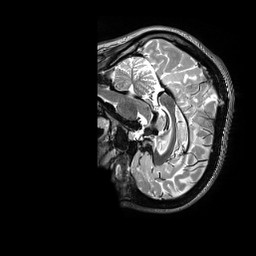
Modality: T2w
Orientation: sagittal
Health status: healthy
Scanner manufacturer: siemens
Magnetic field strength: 3 T
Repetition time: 3.2 s
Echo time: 0.565 s